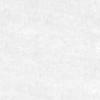
Label: no_change